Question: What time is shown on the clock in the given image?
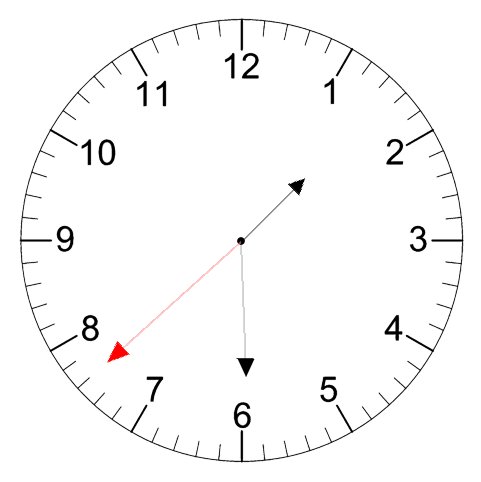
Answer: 01:29:38